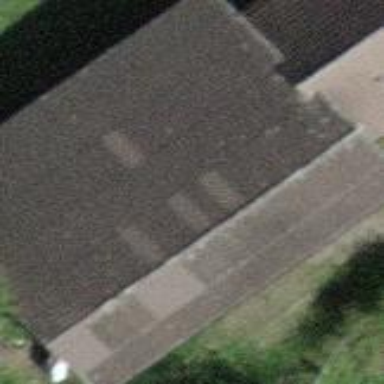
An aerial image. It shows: Shed.